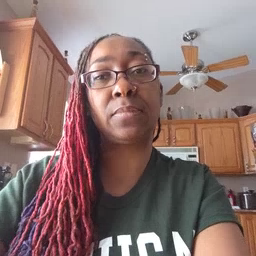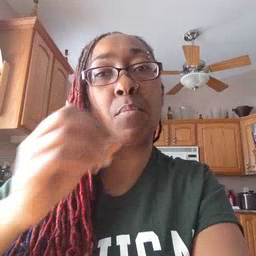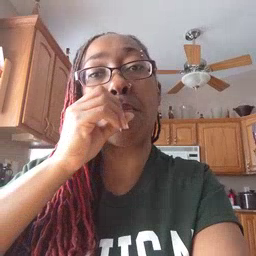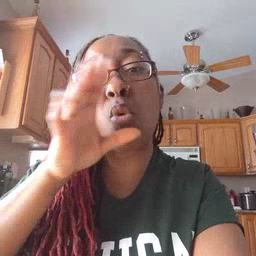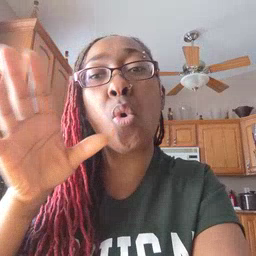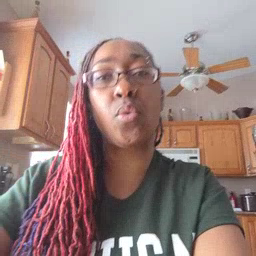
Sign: blow